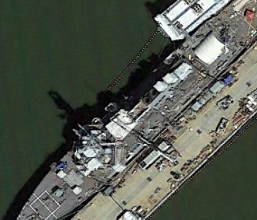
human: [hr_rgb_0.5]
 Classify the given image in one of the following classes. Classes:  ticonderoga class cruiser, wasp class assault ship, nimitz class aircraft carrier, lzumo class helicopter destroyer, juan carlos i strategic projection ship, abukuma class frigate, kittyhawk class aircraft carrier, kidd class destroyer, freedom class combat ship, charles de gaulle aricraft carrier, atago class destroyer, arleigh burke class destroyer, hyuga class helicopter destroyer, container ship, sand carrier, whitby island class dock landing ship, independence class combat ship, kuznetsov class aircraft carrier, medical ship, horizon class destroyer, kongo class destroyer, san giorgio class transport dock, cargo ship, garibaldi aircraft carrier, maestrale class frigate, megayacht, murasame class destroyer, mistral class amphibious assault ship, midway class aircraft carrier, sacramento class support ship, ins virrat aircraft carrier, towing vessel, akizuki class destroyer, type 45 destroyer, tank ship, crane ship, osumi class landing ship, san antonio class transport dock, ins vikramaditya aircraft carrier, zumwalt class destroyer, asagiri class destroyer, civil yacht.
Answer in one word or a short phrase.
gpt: Arleigh Burke class destroyer